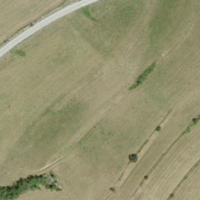
EUNIS habitat code: 26
Species observed at this site:
Clinopodium vulgare